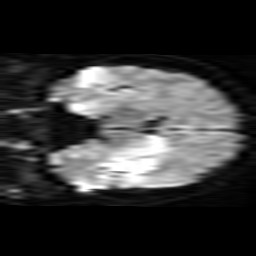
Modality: TRACE
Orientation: coronal
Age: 40
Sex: female
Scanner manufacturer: philips
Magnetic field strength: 1.5 T
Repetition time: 4.781 s
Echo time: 0.07764 s